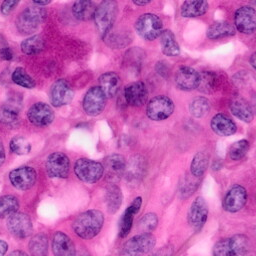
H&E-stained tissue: Pancreatic